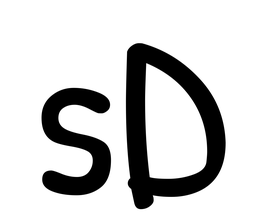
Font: PatrickHand-Regular